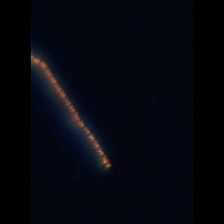
Taxon: Chaetoceros
Group: Diatoms